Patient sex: F
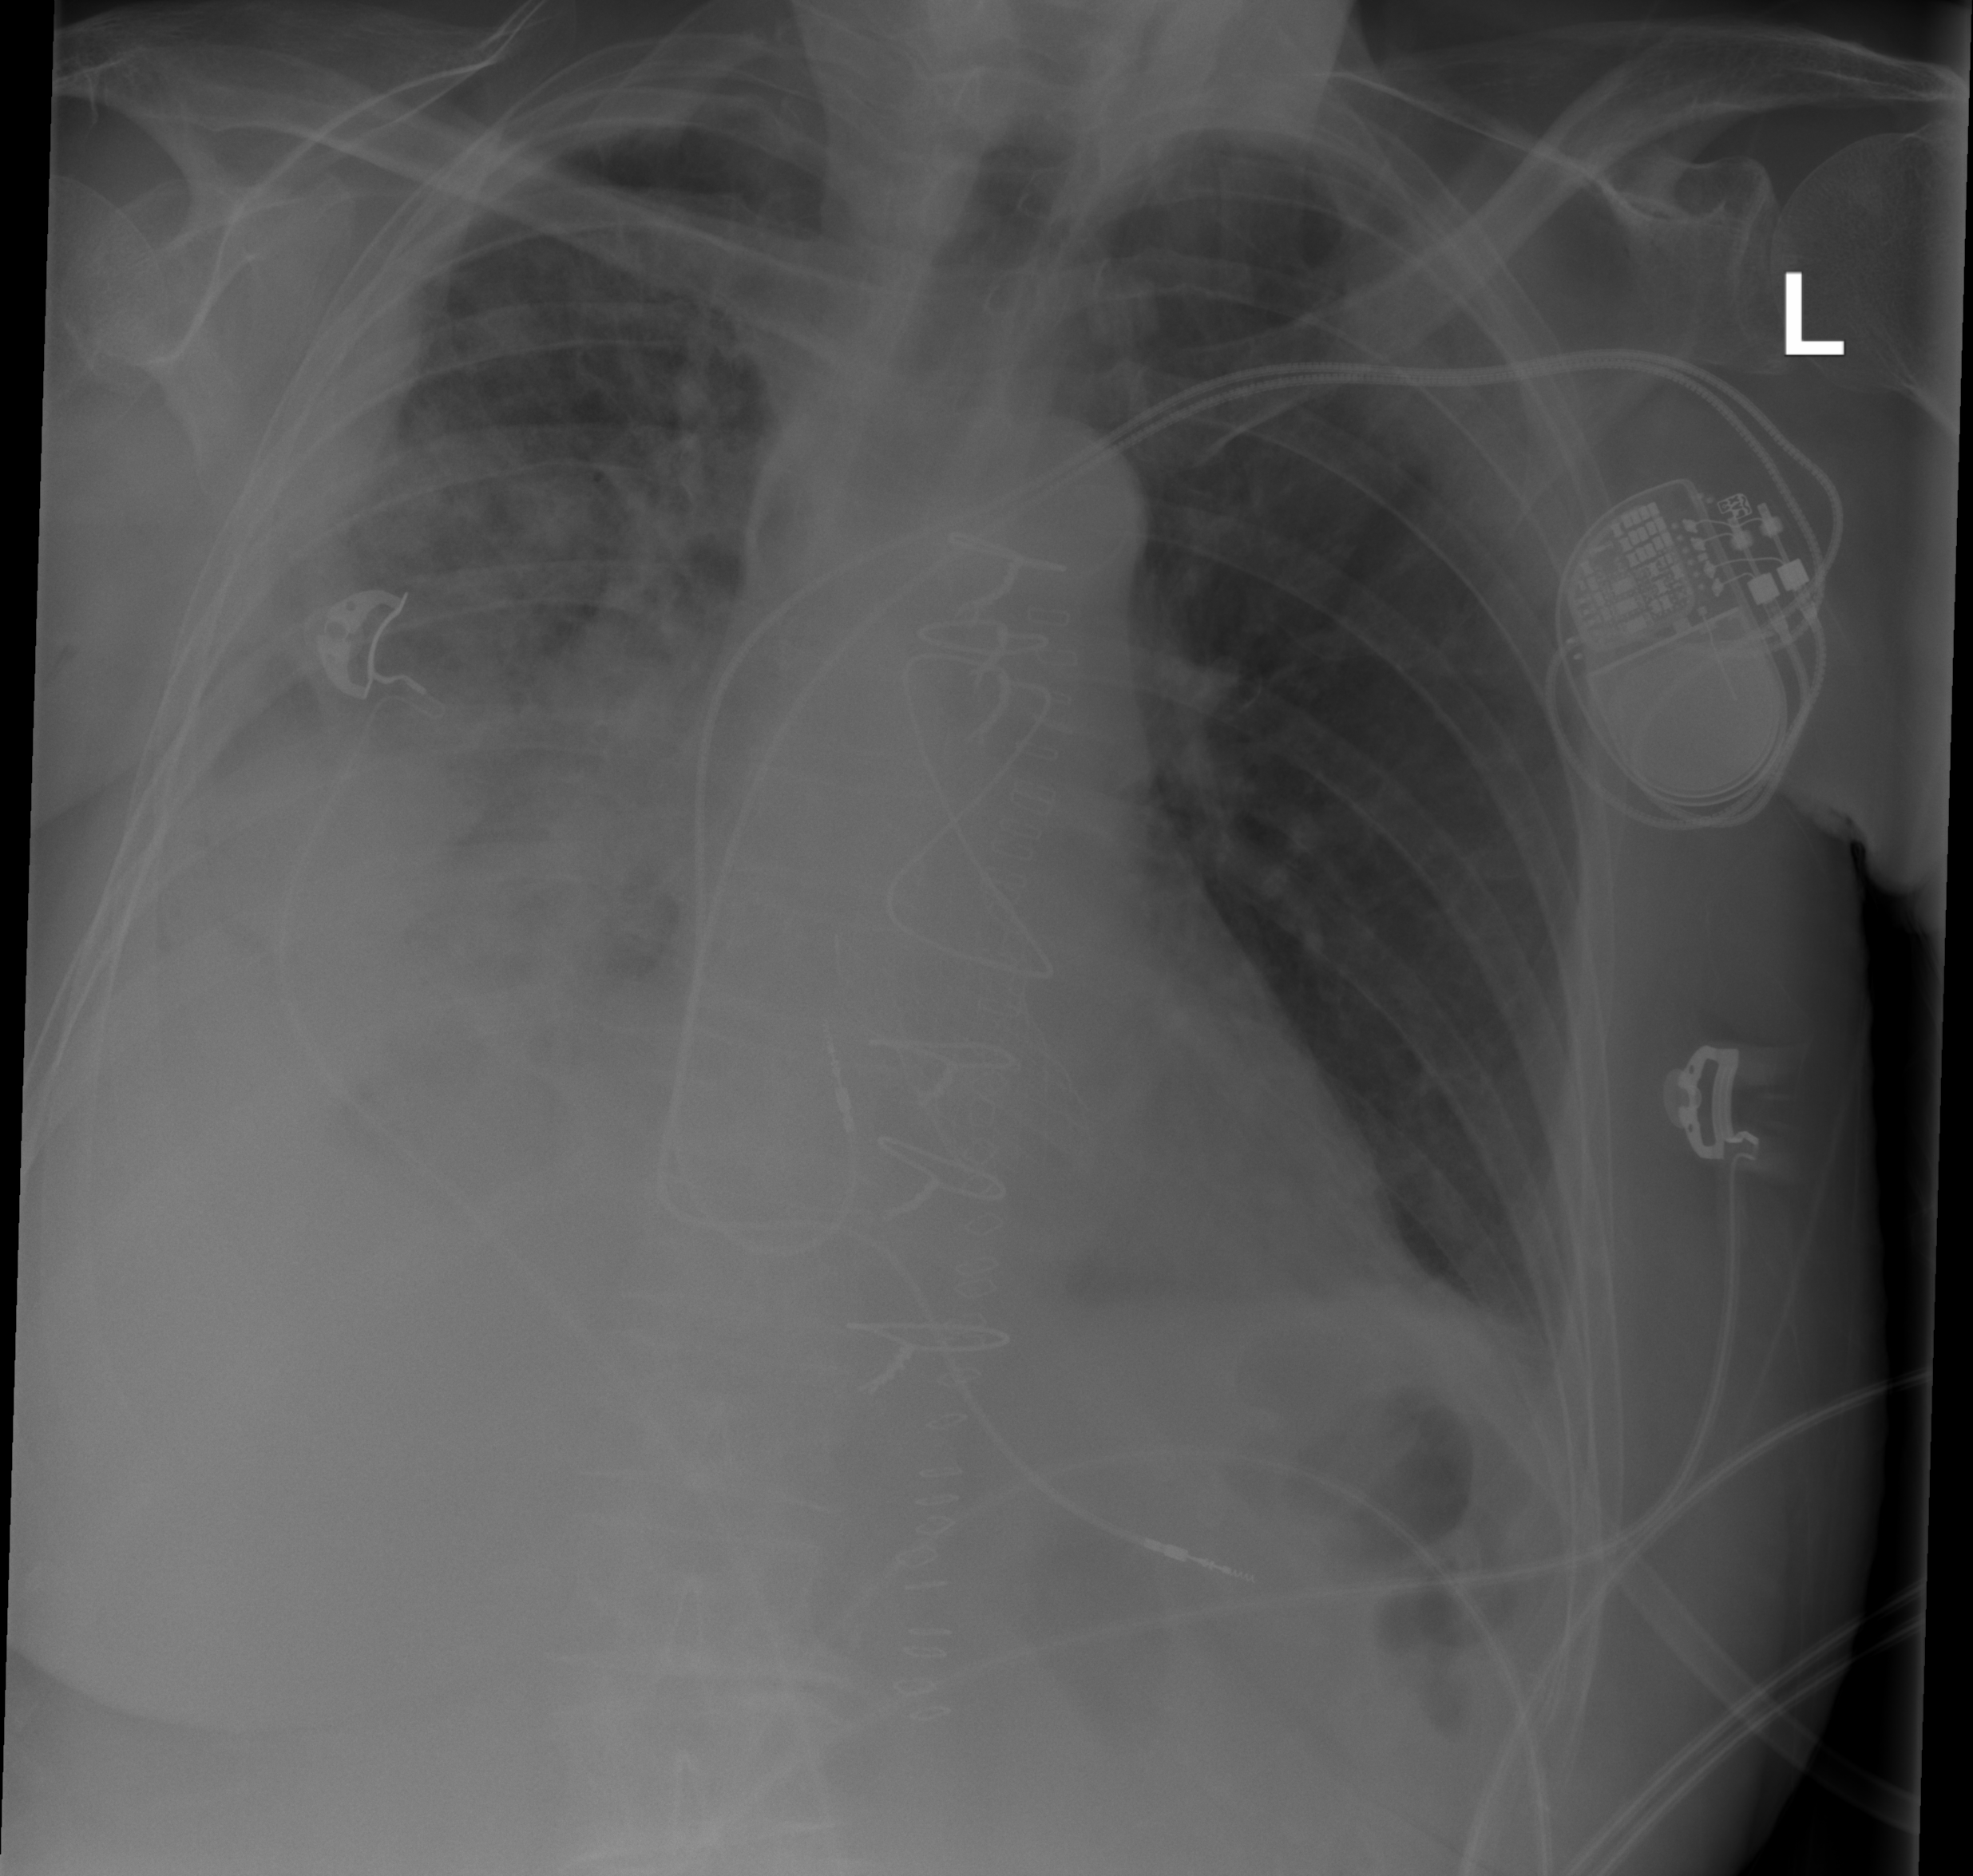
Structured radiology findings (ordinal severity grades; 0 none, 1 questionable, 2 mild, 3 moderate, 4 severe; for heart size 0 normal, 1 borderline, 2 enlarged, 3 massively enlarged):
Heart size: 2
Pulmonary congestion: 2
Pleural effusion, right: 3
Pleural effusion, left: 2
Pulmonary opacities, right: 2
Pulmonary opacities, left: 0
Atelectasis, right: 2
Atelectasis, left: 2